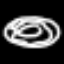
Label: donut